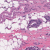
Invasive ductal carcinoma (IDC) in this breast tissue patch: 0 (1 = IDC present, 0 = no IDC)